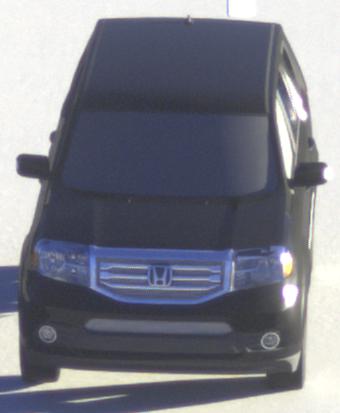
Make: Honda
Model: Pilot
Detailed model: Gen. 2 Facelift
Model produced from: 2012
Model produced until: 2015
Doors: 5
Color: black
Road condition: dry road
Daytime: sunrise or sunset
Contrast: high contrast